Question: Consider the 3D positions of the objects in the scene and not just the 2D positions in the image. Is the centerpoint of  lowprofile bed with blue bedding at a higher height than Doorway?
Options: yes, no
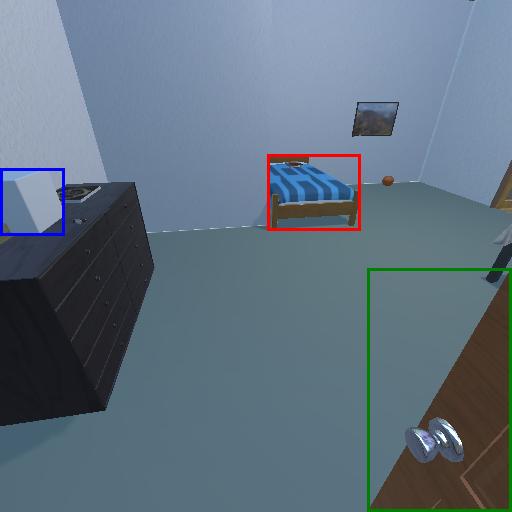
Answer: yes